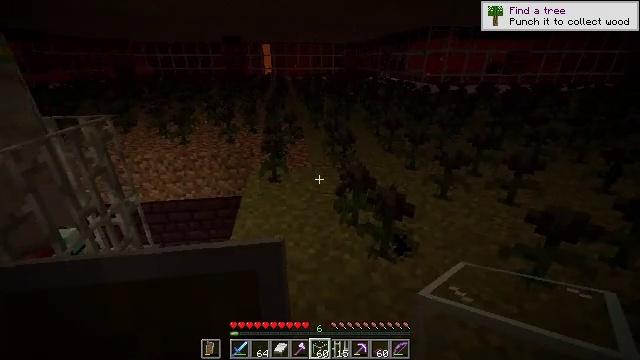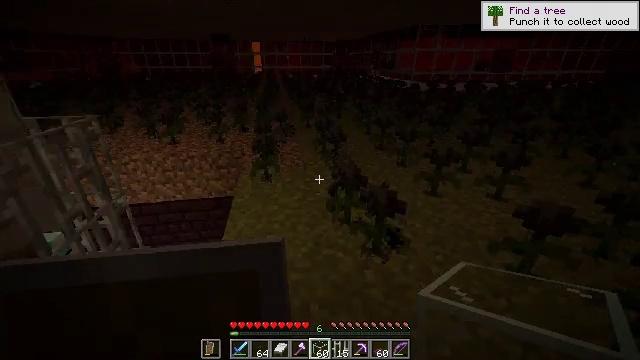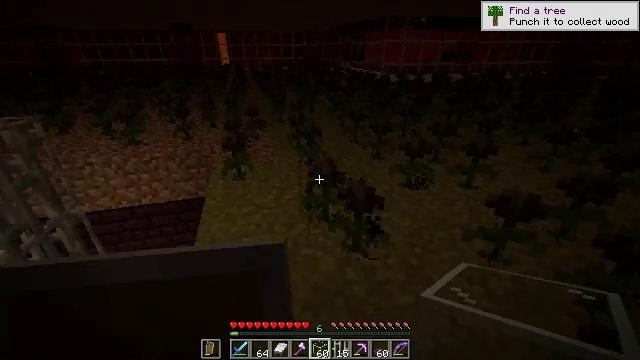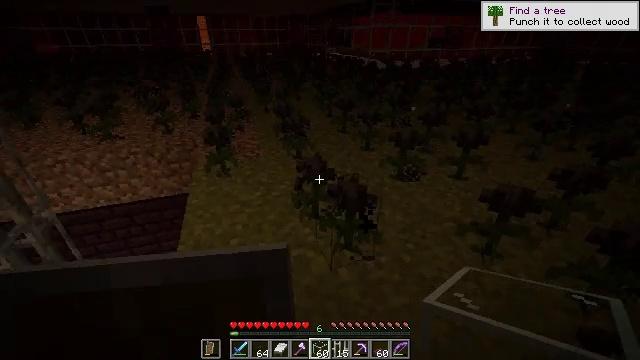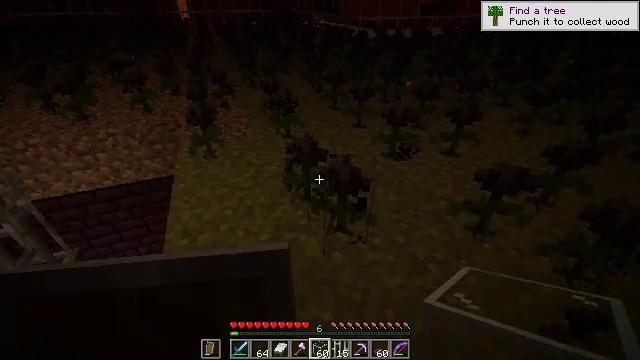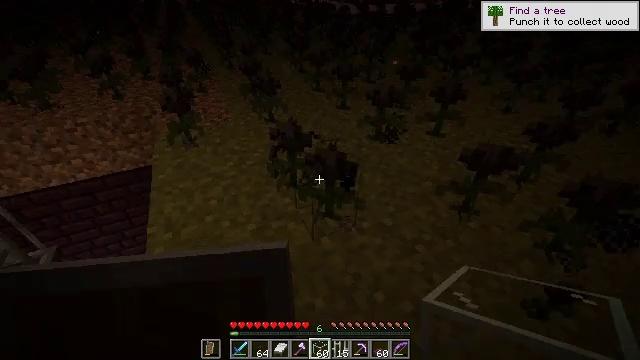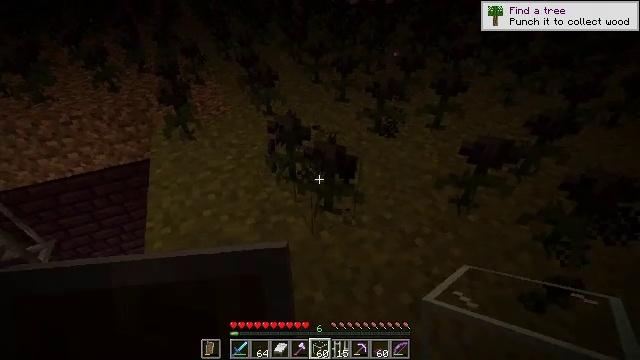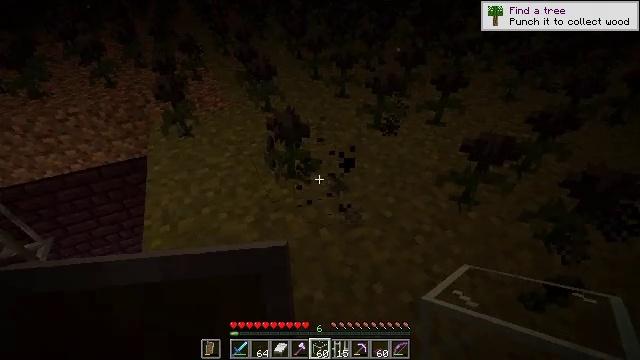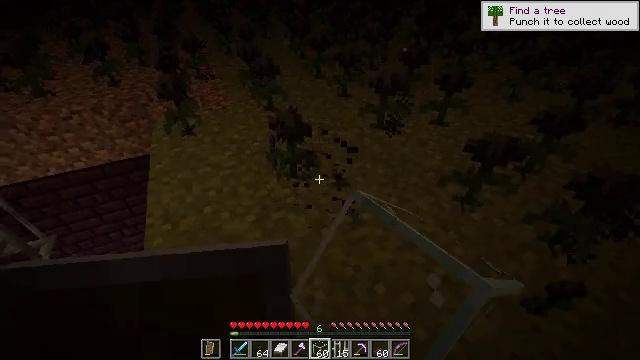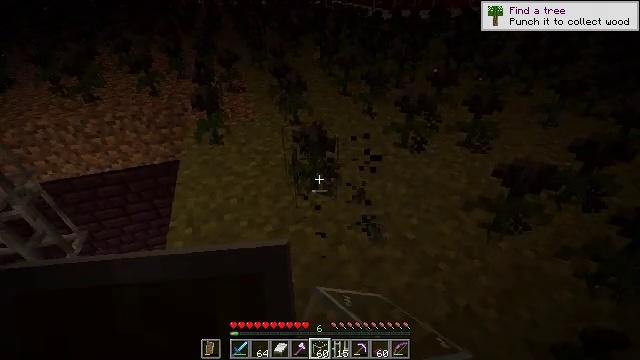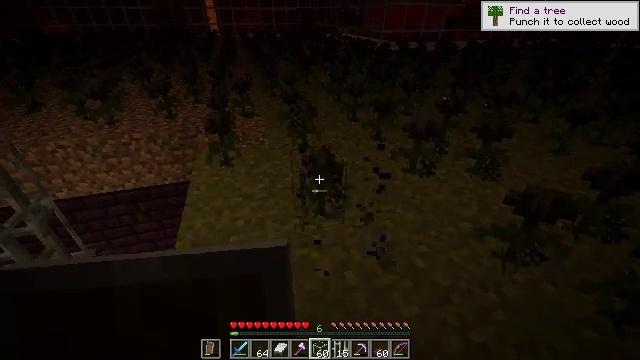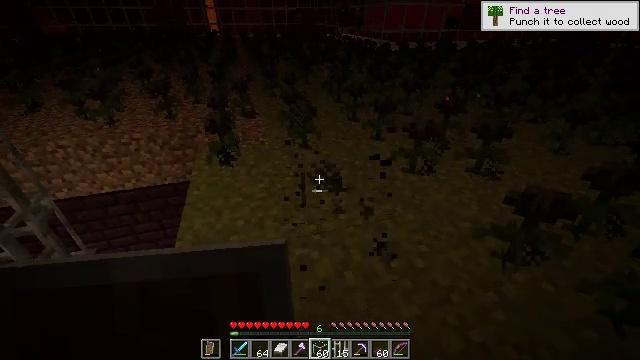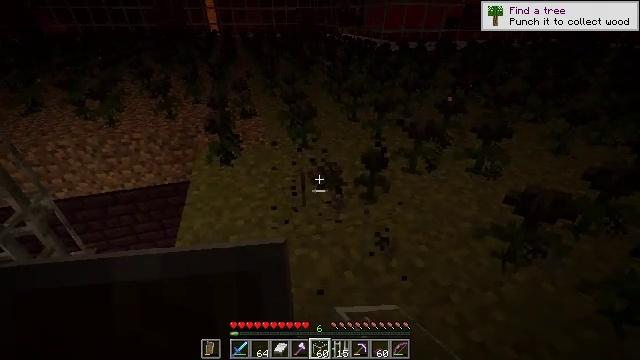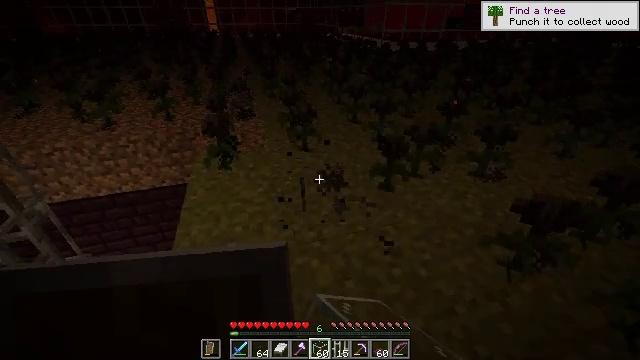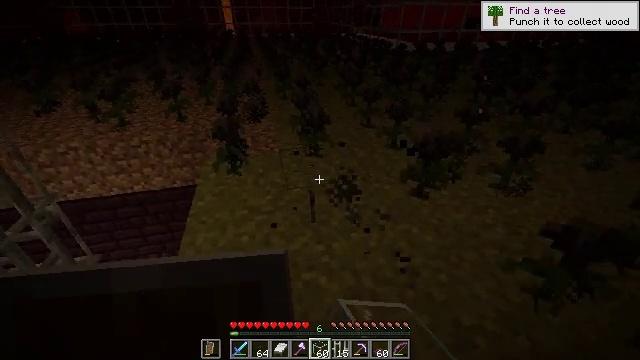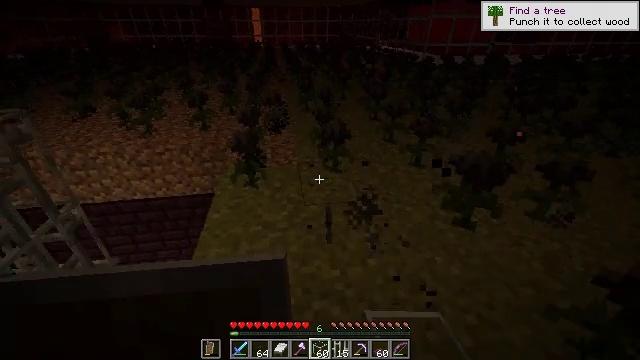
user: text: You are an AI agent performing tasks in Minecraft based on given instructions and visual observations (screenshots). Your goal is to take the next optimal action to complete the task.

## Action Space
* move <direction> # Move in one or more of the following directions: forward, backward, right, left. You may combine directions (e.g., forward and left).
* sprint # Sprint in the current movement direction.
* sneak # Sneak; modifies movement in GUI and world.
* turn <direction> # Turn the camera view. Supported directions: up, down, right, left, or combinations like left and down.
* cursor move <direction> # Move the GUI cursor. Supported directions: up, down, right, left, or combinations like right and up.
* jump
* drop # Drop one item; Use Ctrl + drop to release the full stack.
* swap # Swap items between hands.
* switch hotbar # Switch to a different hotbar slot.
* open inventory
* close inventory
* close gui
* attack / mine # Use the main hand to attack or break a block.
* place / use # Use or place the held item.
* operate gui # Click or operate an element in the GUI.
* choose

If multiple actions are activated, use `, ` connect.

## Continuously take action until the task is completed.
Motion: motion action
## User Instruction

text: Carefully break the wither rose.
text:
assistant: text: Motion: turn right
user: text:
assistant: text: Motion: move forward, turn right and down
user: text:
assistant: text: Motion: move forward, turn right and down
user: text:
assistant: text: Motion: turn right and down
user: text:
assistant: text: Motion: turn right and down
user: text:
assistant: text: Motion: turn down
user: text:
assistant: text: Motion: attack / mine
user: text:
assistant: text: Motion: attack / mine
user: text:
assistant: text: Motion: turn left and up
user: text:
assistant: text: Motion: turn left and up
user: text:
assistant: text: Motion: attack / mine
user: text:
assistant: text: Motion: attack / mine
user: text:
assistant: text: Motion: move forward
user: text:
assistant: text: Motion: move forward, turn left
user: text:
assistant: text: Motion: move forward, turn left and up
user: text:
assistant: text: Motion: move forward, turn left and up
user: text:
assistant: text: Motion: move forward
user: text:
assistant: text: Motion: move forward
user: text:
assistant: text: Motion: turn right and down
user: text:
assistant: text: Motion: attack / mine
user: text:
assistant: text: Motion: turn down, attack / mine
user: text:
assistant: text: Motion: turn left
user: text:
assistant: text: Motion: turn left and up
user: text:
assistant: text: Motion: turn left, attack / mine
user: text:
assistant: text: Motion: attack / mine
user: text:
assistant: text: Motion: attack / mine
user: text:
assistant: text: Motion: move forward, turn right
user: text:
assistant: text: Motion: move forward, turn right
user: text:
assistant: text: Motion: move forward, turn right and up
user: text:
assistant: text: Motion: move forward